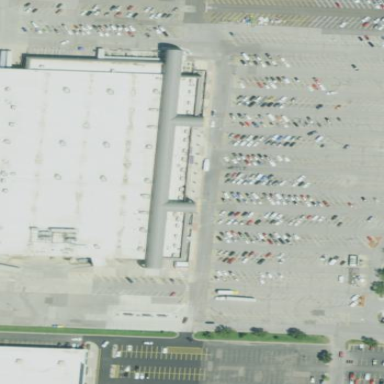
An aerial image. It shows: Retail building housing supermarket.